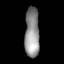
Tissue: lung
Cell type: Endothelial cells
Senescence score: 0.6089
Nuclear area (px): 717
Mean DAPI intensity: 143.02